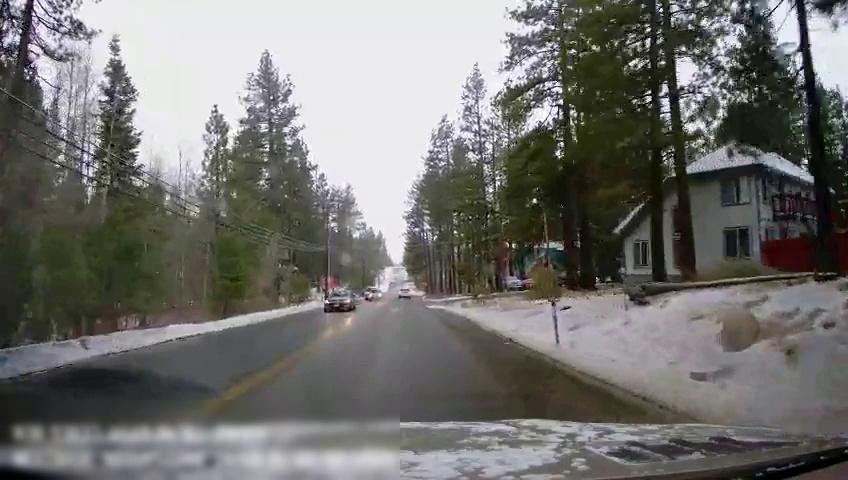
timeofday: Day
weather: Snowy
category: Drivable Space
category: Vehicles | Car
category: Vehicles | SUV
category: Vehicles | Truck
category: Lanes | Current Lane